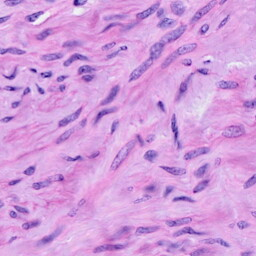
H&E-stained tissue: Cervix